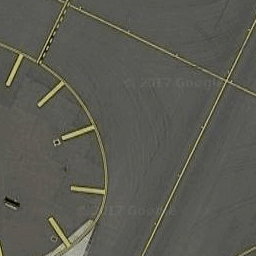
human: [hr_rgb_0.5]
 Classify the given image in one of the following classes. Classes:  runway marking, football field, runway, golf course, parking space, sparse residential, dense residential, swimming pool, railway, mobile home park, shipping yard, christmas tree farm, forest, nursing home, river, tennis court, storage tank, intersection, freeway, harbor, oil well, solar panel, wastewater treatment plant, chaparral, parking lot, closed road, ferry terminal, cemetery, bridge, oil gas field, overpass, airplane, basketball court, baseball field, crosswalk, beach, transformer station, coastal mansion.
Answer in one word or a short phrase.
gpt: runway marking